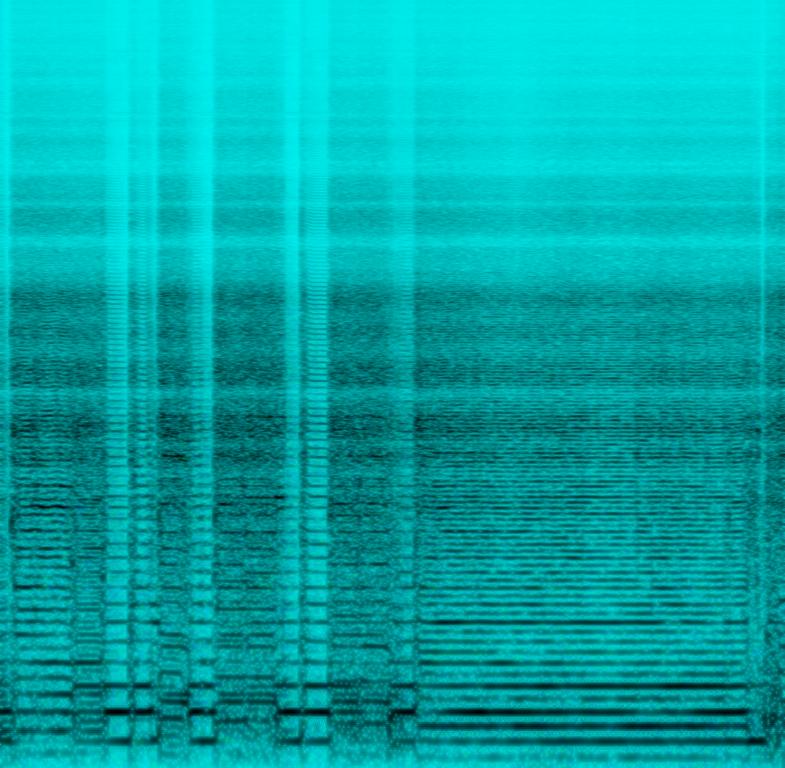
This is a gear showcase jam recording. The only instrument being played is an electric guitar with heavy distortion. There is a hard-hitting guitar solo. The sound is crunchy. There is a raw atmosphere to this recording. This piece could be used in advertisements as a jingle. It could also be sampled to be used in beat-making.